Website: home-depot
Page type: orders-overview
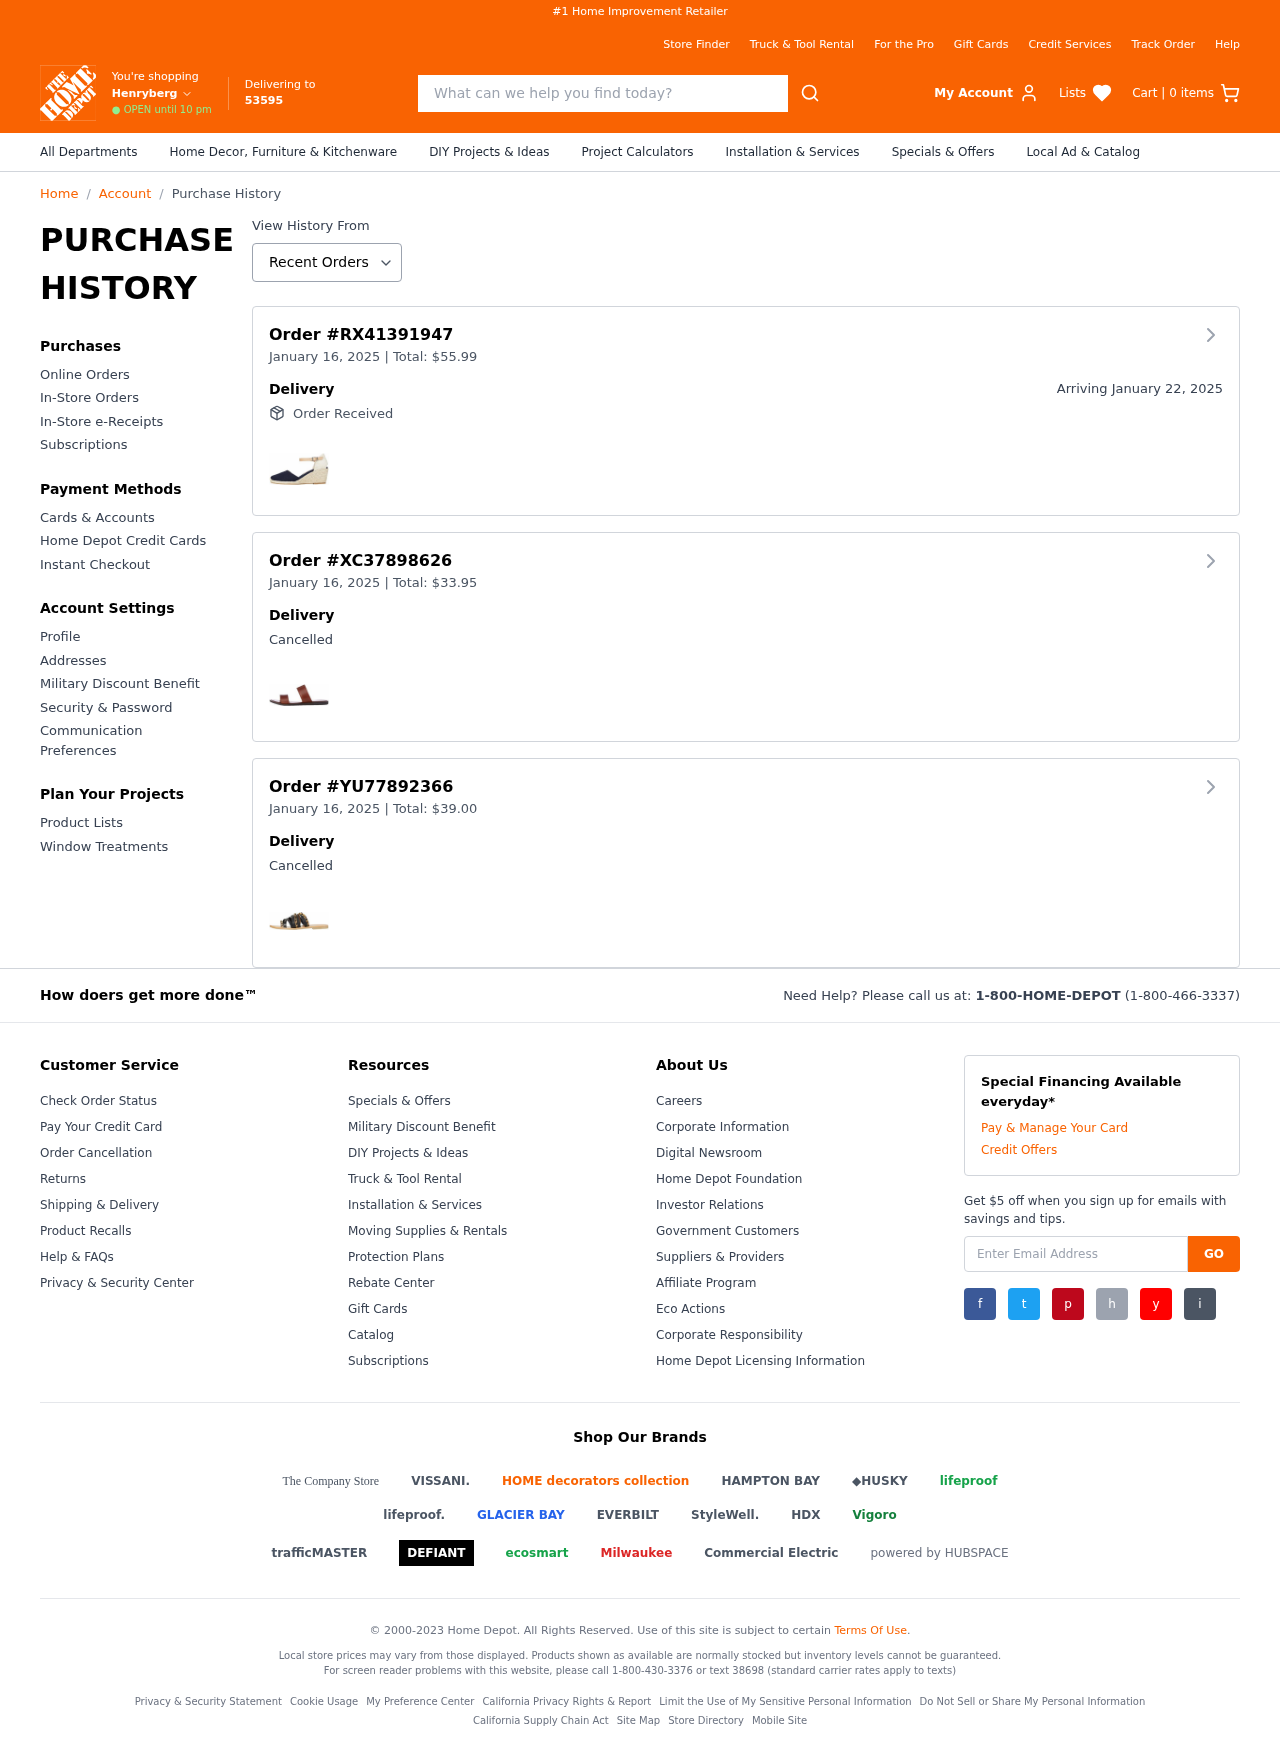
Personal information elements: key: PII_CITY
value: Henryberg
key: PII_POSTCODE
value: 53595
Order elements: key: ORDER_NUM_ITEMS
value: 0
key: ORDER_ID
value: RX41391947
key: ORDER_DATE
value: January 16, 2025
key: ORDER1_TOTAL
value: $55.99
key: ORDER_DELIVERY_DATE
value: January 22, 2025
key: ORDER2_ID
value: XC37898626
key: ORDER2_DATE
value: January 16, 2025
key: ORDER2_TOTAL
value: $33.95
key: ORDER3_ID
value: YU77892366
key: ORDER3_DATE
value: January 16, 2025
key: ORDER3_TOTAL
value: $39.00
Search elements: key: HEADER_SEARCH
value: What can we help you find today?